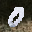
Label: 0